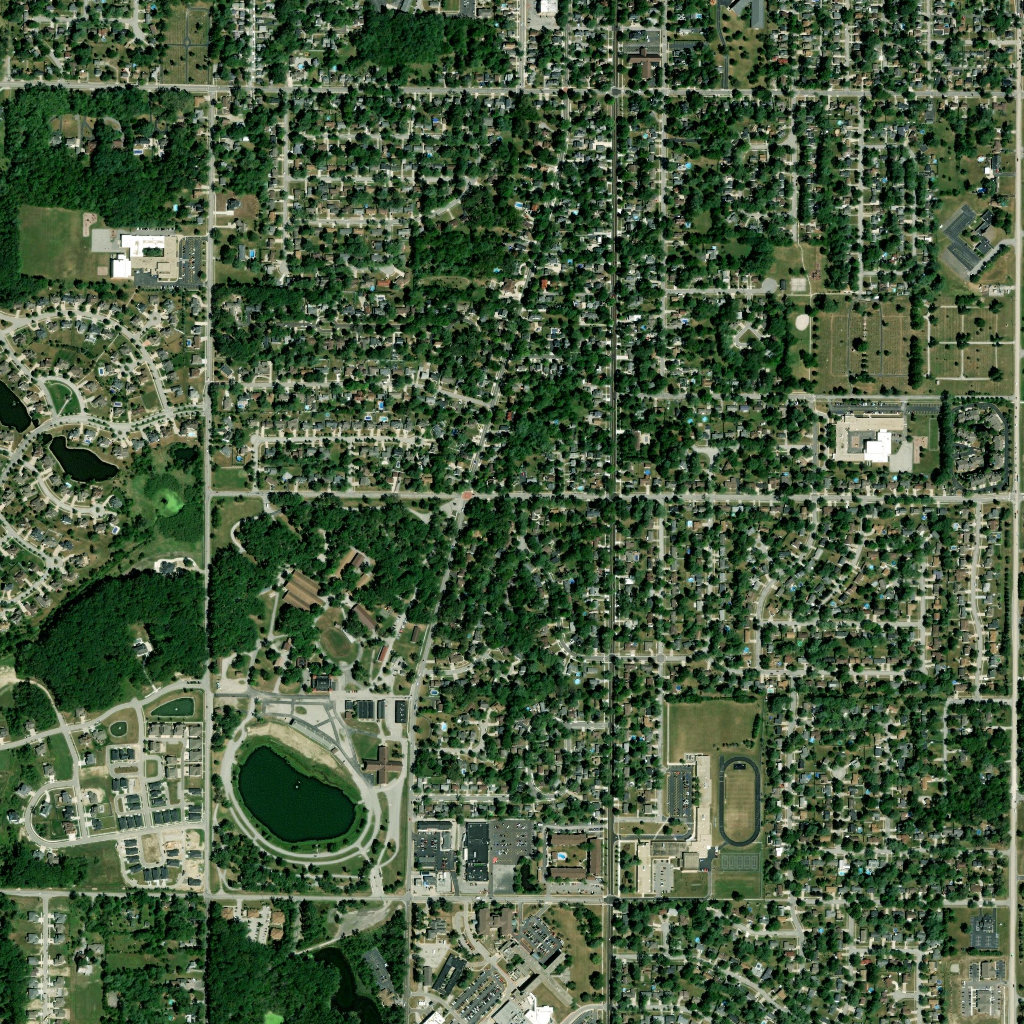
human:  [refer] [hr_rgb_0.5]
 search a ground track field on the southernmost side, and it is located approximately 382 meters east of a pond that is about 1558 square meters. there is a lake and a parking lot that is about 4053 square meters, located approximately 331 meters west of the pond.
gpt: <box>[[70, 73, 74, 82, 0]]</box>

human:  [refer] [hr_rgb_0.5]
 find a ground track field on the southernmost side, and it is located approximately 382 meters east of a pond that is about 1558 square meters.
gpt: <box>[[70, 73, 74, 82, 0]]</box>

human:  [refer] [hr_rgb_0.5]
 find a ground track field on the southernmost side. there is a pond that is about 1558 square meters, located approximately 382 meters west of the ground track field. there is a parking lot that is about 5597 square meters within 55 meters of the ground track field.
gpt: <box>[[70, 73, 74, 82, 0]]</box>